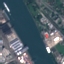
Label: River